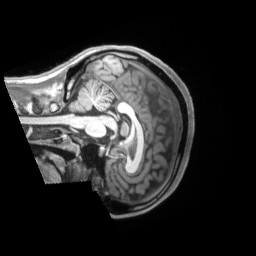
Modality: T1w
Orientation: sagittal
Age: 23
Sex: male
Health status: ill
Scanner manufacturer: siemens
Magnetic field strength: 3 T
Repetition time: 2.2 s
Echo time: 0.00157 s